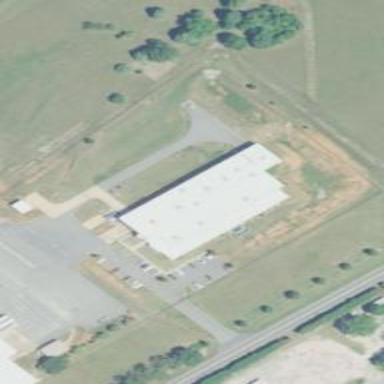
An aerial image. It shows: Industrial building.